Field crop: maize
Growth stage: 2
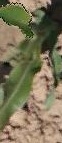
Species: maize